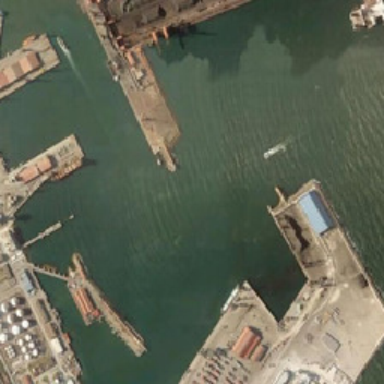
There are tanks and containers in the port .